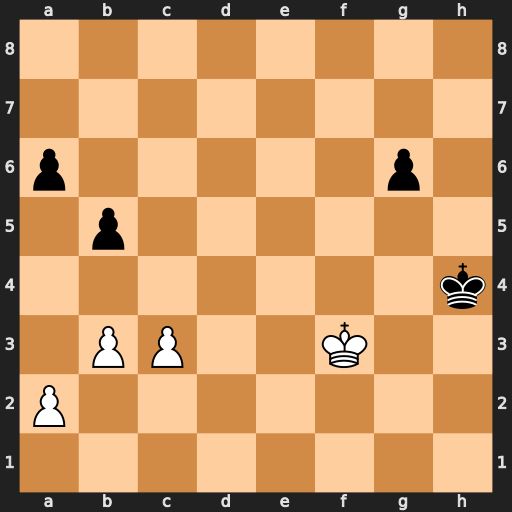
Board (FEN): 8/8/p5p1/1p6/7k/1PP2K2/P7/8
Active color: w
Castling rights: -
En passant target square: -
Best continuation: Ke4 Kh5 c4 bxc4 bxc4